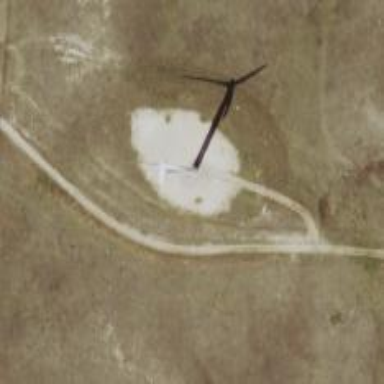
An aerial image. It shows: Wind turbine generating power.